Question: I have a project. I work on json file. I got a sort in python. This is TreeView and I want to make changes to the TreeView. How do i editable it every cell.
'''
import json
from PyQt5.QtWidgets import *
class ViewTree(QTreeWidget):
def __init__(self, value):
super().__init__()
def fill_item(item, value):
def new_item(parent, text, val=None):
child = QTreeWidgetItem([text])
fill_item(child, val)
parent.addChild(child)
child.setExpanded(True)
if value is None: return
elif isinstance(value, dict):
for key, val in sorted(value.items()):
new_item(item, str(key), val)
elif isinstance(value, (list, tuple)):
for val in value:
text = (str(val) if not isinstance(val, (dict, list, tuple))
else '[%s]' % type(val).__name__)
new_item(item, text, val)
else:
new_item(item, str(value))
fill_item(self.invisibleRootItem(), value)
if __name__ == '__main__':
app = QApplication([])
fname = QFileDialog.getOpenFileName()
json_file=open(fname[0],"r")
file=json.load(json_file)
window = ViewTree(file)
window.setGeometry(300, 100, 900, 600)
window.show()
app.exec_()
'''

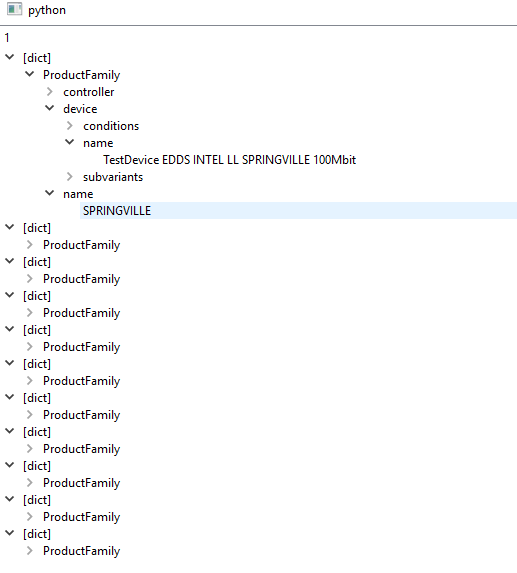
Answer: You must enable the <URL> flag:
'''
from PyQt5.QtCore import Qt
# ...
child = QTreeWidgetItem([text])
child.setFlags(child.flags() | Qt.ItemIsEditable)
'''